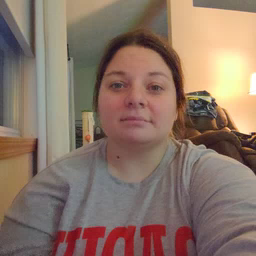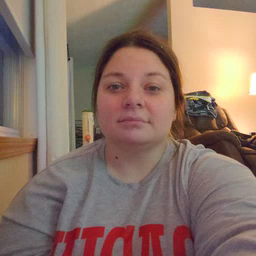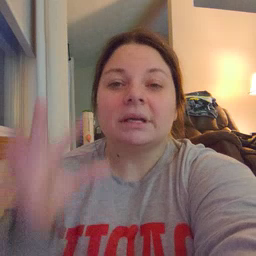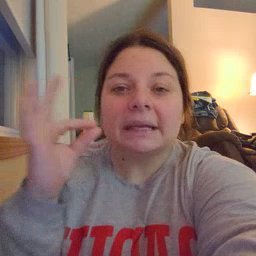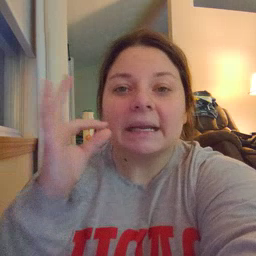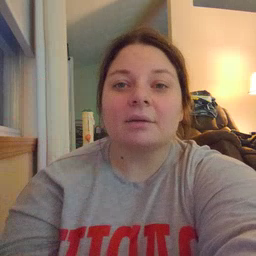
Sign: kitty